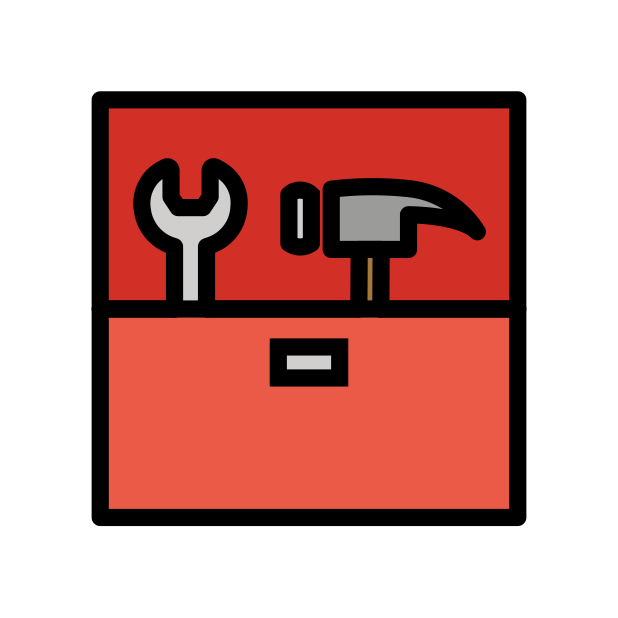
Emoji: 🧰
Name: toolbox
Unicode: 0x1f9f0